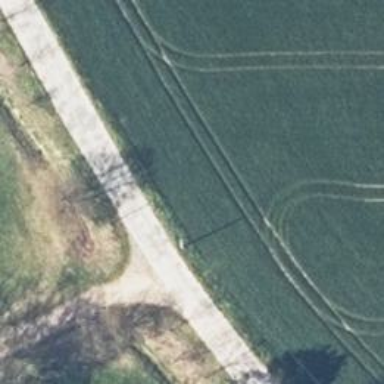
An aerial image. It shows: Track with grade 3 surface.